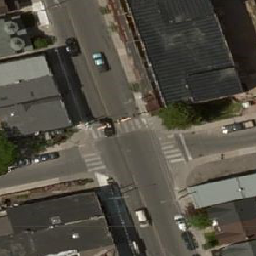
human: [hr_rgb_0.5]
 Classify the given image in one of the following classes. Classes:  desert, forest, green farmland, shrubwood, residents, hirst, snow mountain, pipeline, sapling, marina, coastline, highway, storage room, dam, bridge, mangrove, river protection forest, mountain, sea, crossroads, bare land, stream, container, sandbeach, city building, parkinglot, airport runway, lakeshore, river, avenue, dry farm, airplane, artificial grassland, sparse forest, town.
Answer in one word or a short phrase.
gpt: crossroads